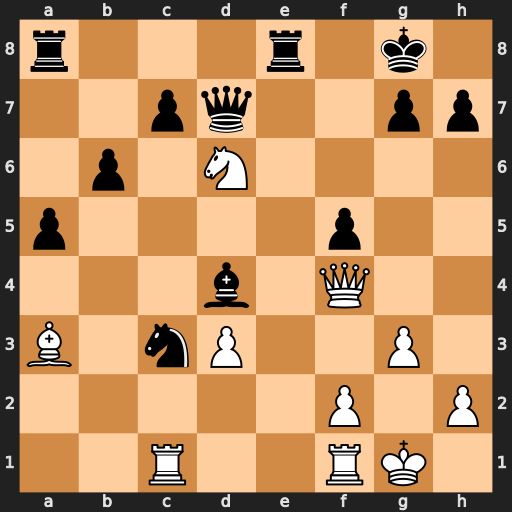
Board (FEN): r3r1k1/2pq2pp/1p1N4/p4p2/3b1Q2/B1nP2P1/5P1P/2R2RK1
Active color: w
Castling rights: -
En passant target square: -
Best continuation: Rxc3 Bxc3 Nxe8 Rxe8 Qc4+ Re6 Qxc3